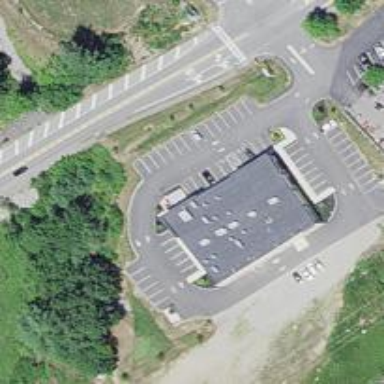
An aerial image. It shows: Retail building.